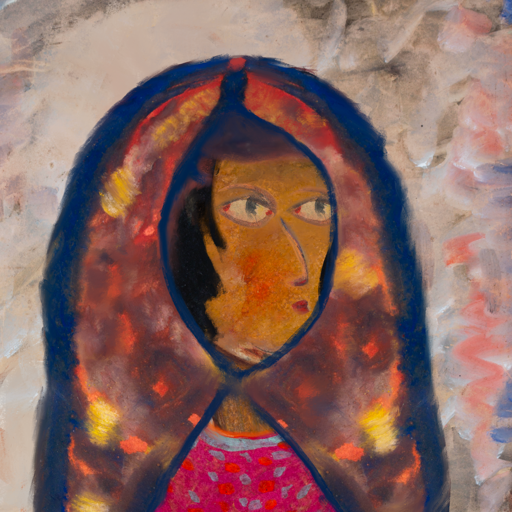
Background: Roy_Bahadur, Head And Neck Side: Pipe, Face Side: GypsyMother, Bust: Sisters, Hair Side: Mosgoul, Head Accessory: Mother_And_Son_Mother_Scarf, Second Necklace: Blank, Necklace: Blank, Baby: Blank